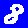
Digit: 8